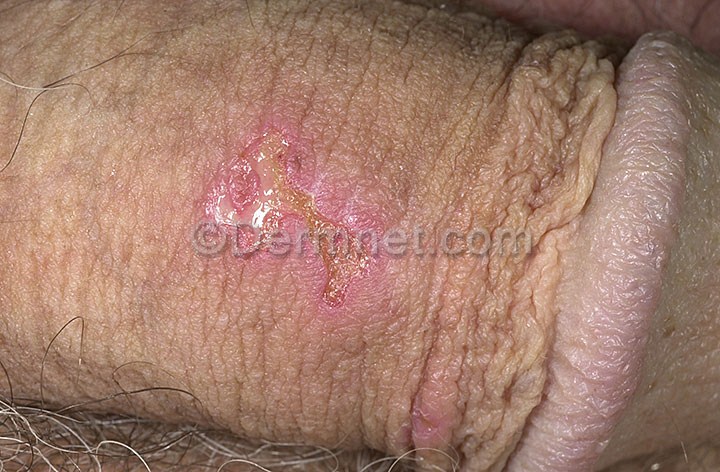
Disease: Herpes HPV and other STDs Photos